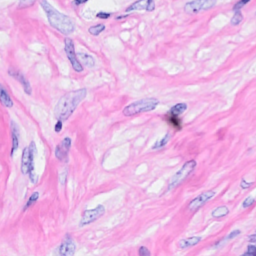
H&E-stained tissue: Breast